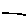
Label: line